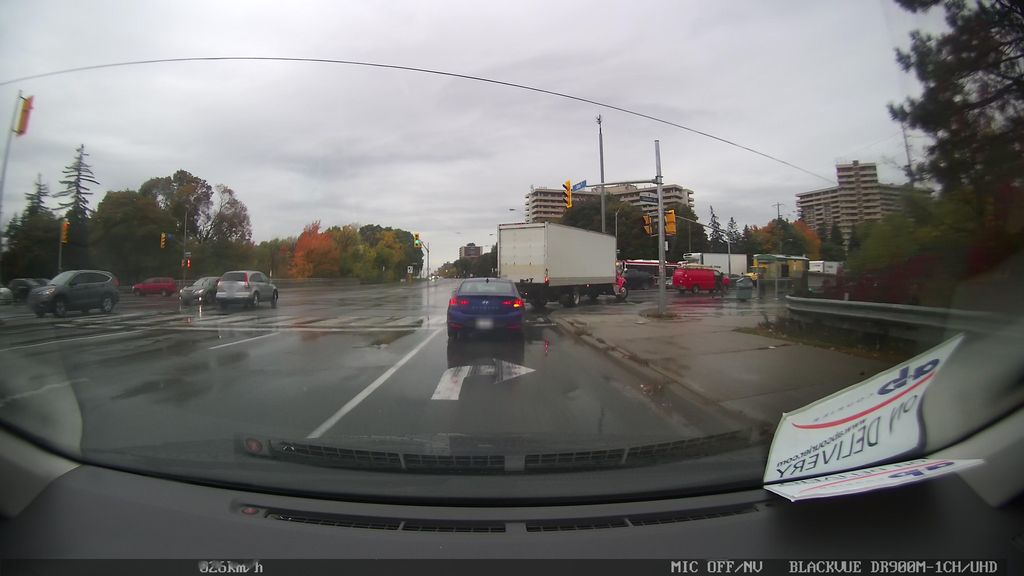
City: toronto